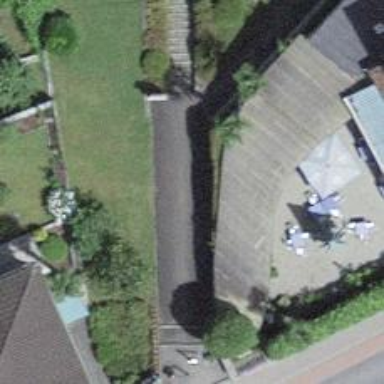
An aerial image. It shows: Road with steps.